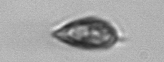
Label: Prorocentrum_triestinum